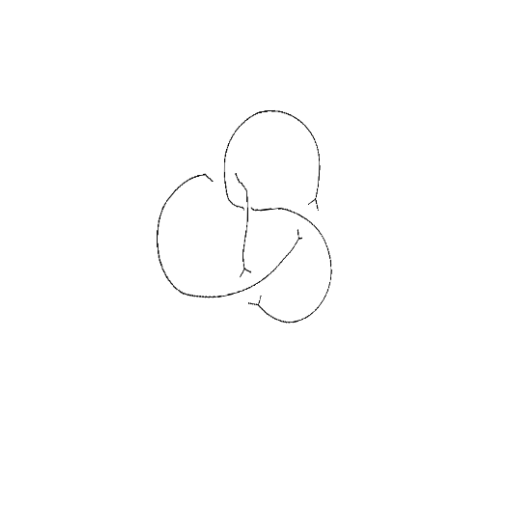
Crossing number: 4